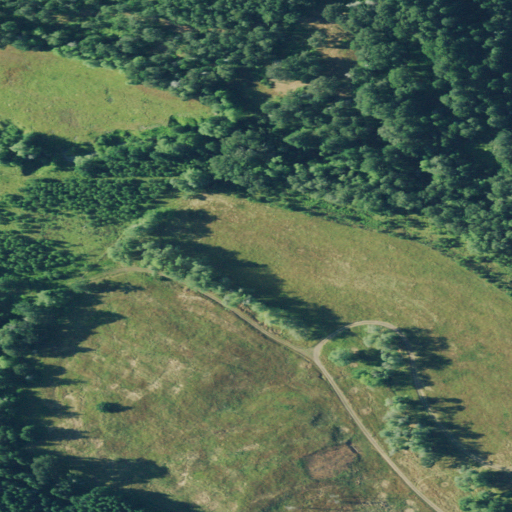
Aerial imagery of valley in Oregon named Churchill Canyon containing pasture, woody wetlands, mixed forest, evergreen forest, and shrub